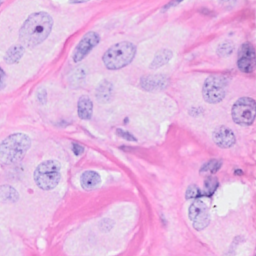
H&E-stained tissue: Breast